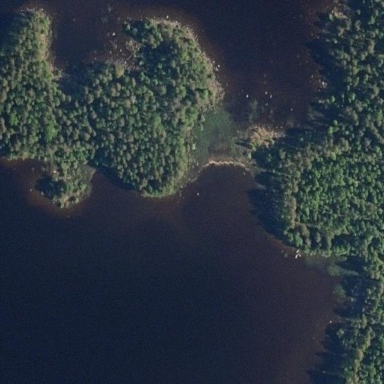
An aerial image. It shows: Islet.